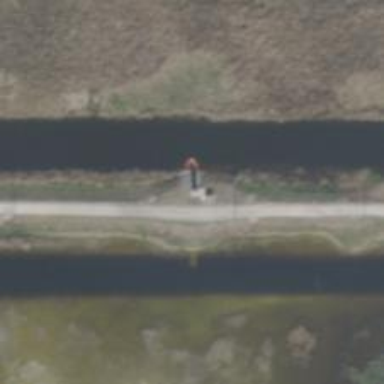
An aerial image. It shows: Canal.